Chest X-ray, PA view. Patient: 52 years old, sex M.
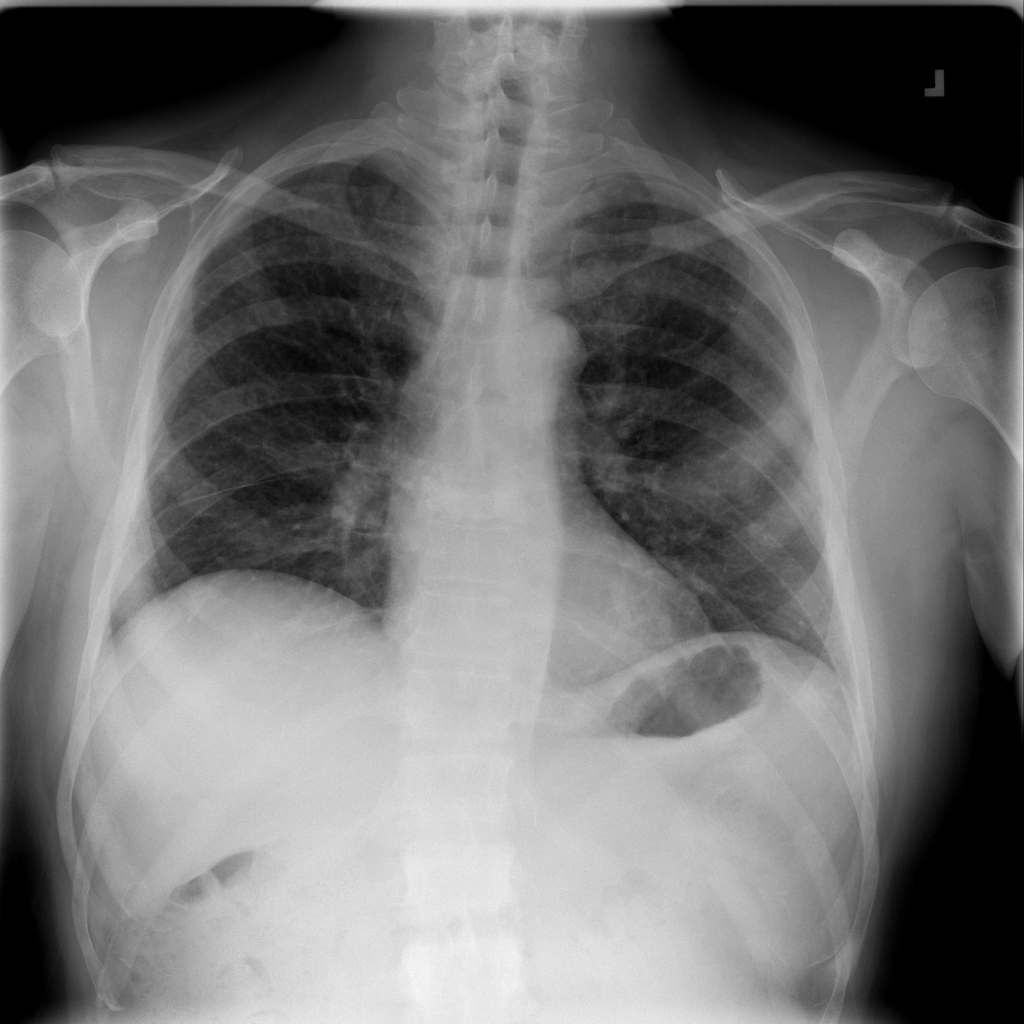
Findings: No Finding